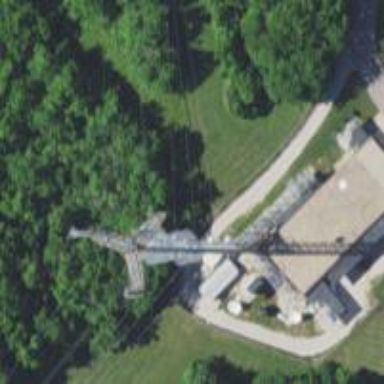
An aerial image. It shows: Mast tower used for communication.